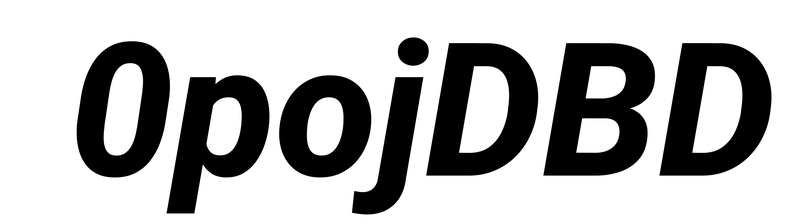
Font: Roboto-Italic_ExtraBold_Italic